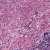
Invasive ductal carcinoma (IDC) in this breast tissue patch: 0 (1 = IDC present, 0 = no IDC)